Interaction volume radius: 10 \u00c5
Interaction volume height: 15 \u00c5
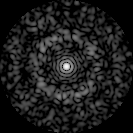
Disorder parameter: 0.8211